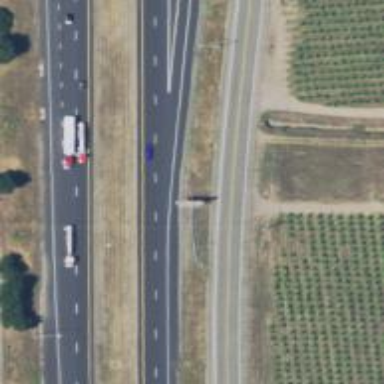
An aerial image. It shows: Motorway junction.